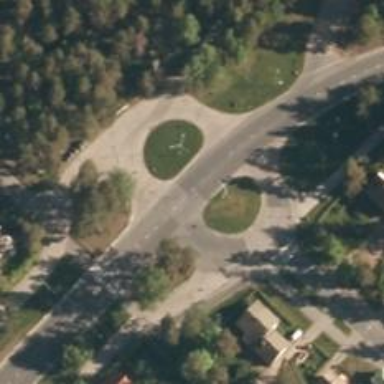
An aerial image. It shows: Secondary road with asphalt surface.